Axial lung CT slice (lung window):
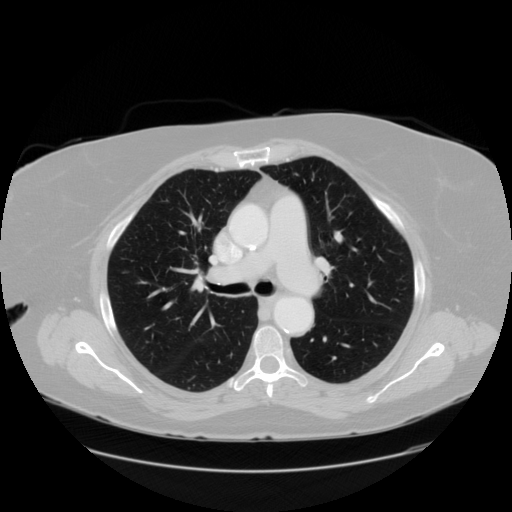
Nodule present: no